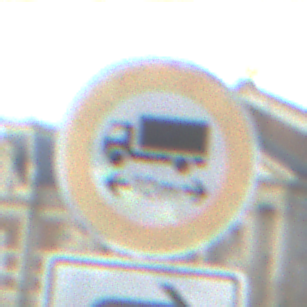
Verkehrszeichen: TatsaechlicheLaenge
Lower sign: RichtungsangabeDurchPfeile5
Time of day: MorningAfternoon
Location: Outdoor (Suburban)
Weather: PartlyCloudy
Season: NotSpecified
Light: Natural